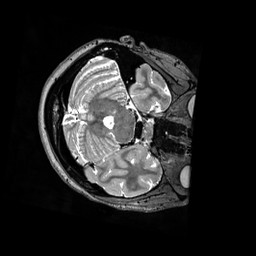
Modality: T2w
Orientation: axial
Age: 27
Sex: female
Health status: ill
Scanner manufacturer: siemens
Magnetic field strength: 3 T
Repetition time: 3.2 s
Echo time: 0.564 s